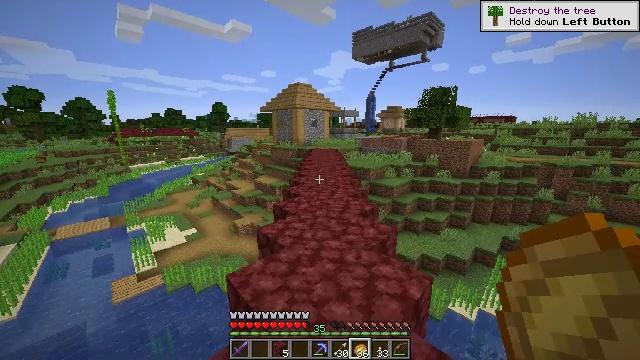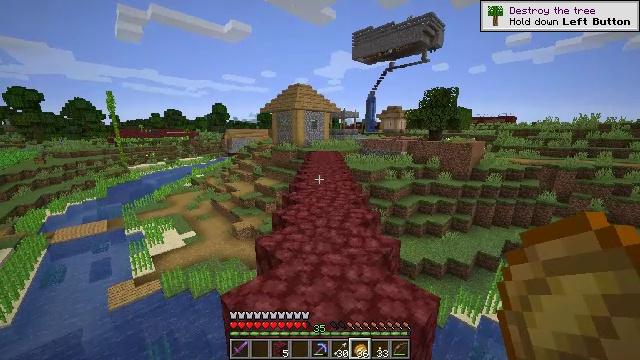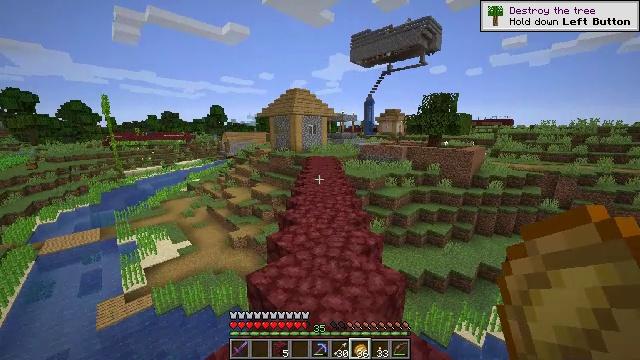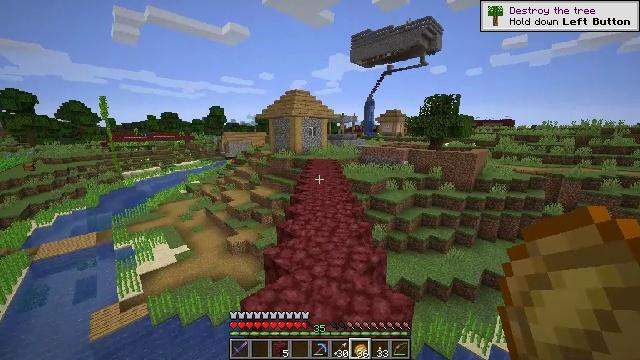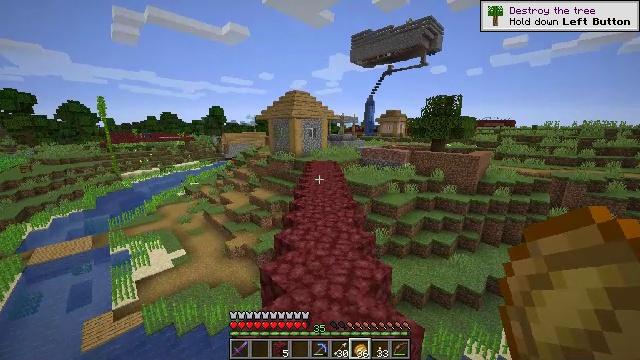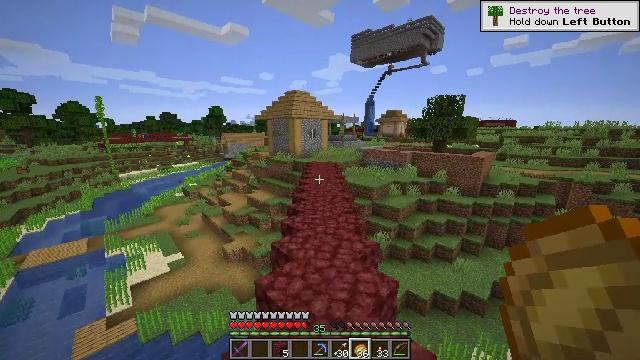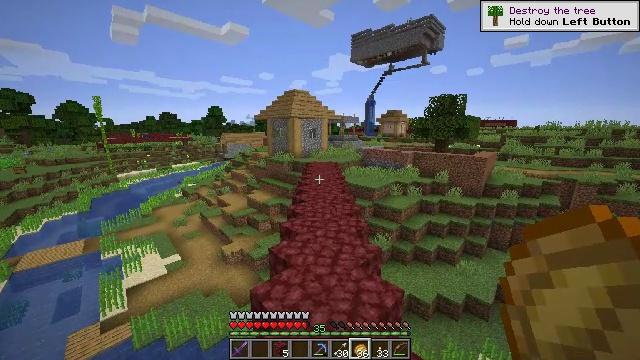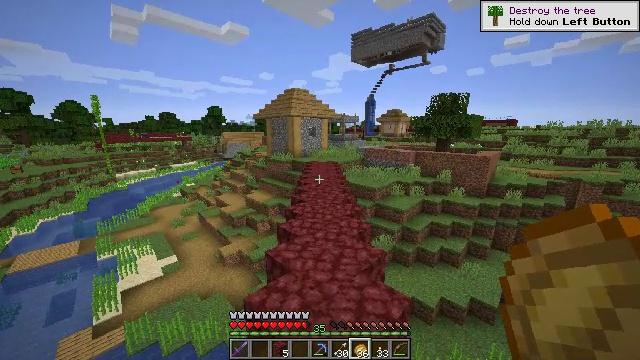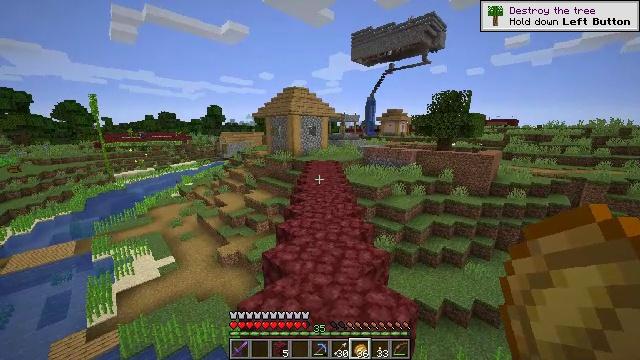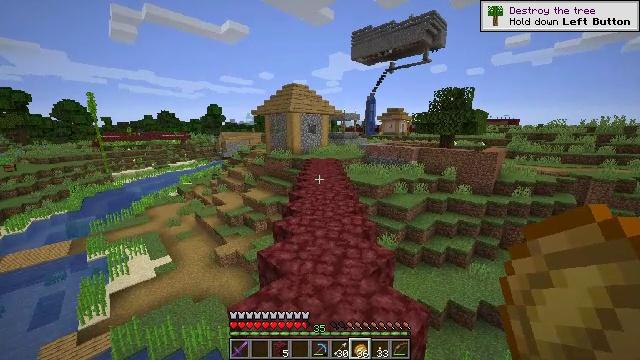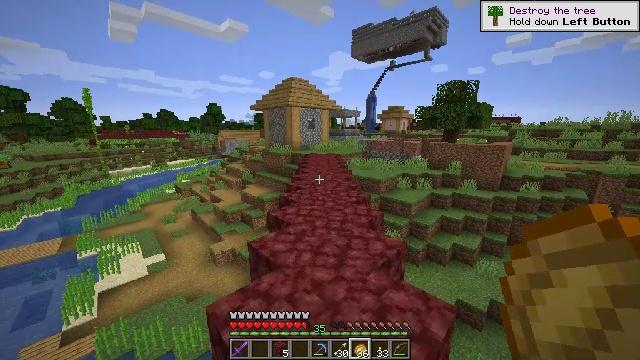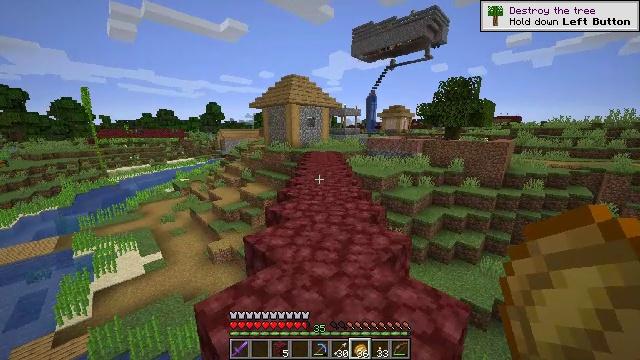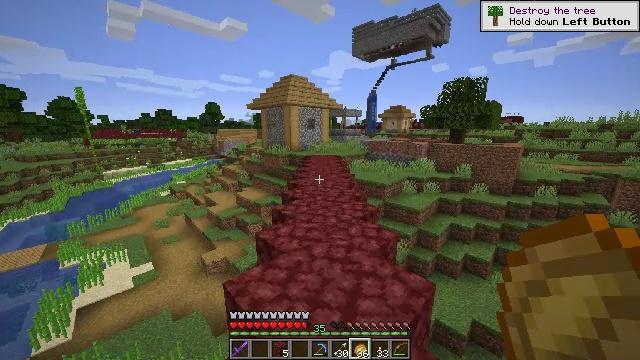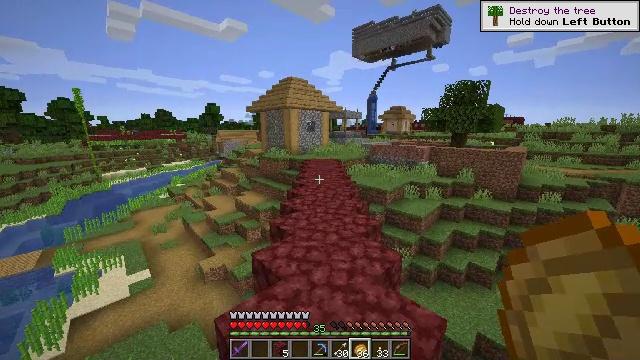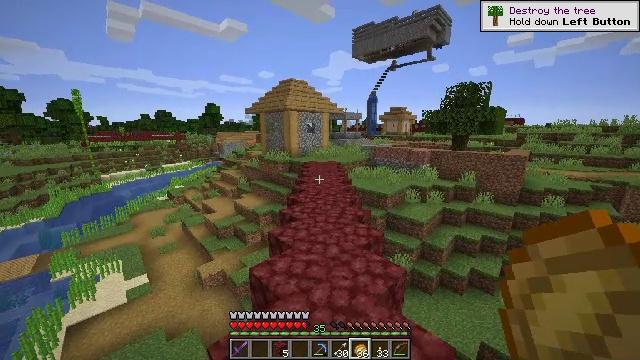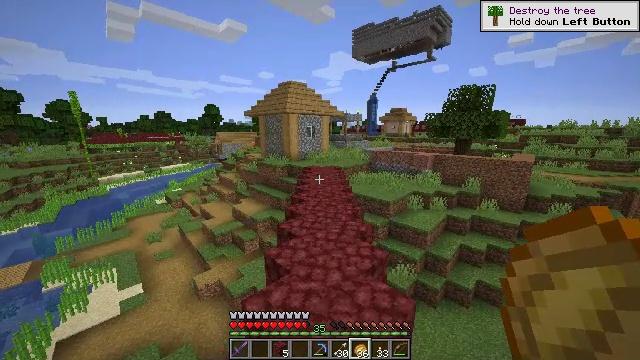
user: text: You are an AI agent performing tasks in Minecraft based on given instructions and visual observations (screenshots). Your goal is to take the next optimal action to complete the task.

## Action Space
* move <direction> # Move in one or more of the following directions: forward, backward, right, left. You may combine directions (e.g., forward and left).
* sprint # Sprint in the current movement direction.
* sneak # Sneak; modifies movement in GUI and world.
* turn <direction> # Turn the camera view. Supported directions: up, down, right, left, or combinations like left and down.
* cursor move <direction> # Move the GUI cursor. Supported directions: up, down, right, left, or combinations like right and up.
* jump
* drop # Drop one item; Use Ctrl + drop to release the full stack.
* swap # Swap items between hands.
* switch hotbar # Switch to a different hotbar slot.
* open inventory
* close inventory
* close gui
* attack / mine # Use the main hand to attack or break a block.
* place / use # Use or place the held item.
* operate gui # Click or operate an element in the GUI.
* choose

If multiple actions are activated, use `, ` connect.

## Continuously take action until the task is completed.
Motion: motion action
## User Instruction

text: Craft gold nugget.
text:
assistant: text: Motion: move forward, jump
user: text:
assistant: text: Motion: move forward, jump
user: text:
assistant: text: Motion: move forward, jump
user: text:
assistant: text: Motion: move forward, jump
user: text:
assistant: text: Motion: move forward, jump
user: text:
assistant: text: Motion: move forward, jump
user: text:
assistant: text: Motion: move forward, jump
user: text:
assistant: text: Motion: move forward, jump
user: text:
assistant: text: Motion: move forward, jump
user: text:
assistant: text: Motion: move forward, jump
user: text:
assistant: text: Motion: move forward, jump
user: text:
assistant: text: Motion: move forward, jump
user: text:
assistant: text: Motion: move forward, jump
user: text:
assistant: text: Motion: move forward, jump
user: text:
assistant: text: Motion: move forward, jump
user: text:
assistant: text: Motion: move forward, jump
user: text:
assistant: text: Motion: move forward, jump
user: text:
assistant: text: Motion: move forward, jump
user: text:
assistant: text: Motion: move forward, jump
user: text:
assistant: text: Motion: move forward, jump
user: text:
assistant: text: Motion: move forward, jump
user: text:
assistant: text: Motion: move forward, jump
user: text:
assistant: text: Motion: move forward, jump
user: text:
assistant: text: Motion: move forward, jump
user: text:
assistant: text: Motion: move forward, jump
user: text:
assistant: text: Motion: move forward, jump
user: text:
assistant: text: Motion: move forward, jump
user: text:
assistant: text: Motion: move forward, jump
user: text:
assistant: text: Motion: move forward, jump
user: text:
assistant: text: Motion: move forward, jump